Question: I want create 2 divs like this picture

i have tried this for div 1 but it doesnt look good. can you help me please?
'''
.div1 {
-webkit-transform:perspective(2500px) rotate3d(1, 0, 0, 46deg);
-webkit-transform-origin:100% 0%;
-webkit-transform-style:preserve-3d;
}
'''
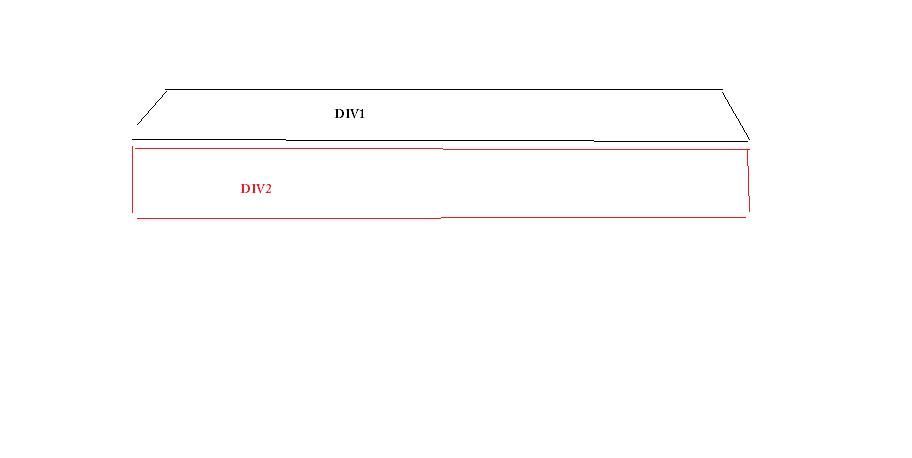
Answer: 'transform-style:preserve-3d;' is something you use when you have nested 3D transformed elements and you want to create a realistic 3D look (and you apply it on the parent element in that case). You have no need for it here.
The effect you want is actually really simple to achieve:
# DEMO
:
'''
<div class='parent'>
<div class='div1'>div1</div>
<div class='div2'>div2</div>
</div>
'''
Relevant :
'''
.parent { perspective: 20em; }
.div1 {
transform: rotateX(30deg);
transform-origin: 0 100% 0;
}
'''